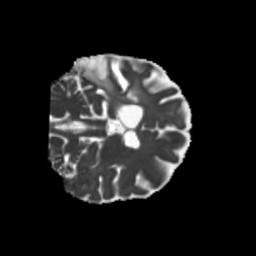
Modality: MD
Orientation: coronal
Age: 68
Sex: female
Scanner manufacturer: siemens
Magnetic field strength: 3 T
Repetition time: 5.25 s
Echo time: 0.08 s